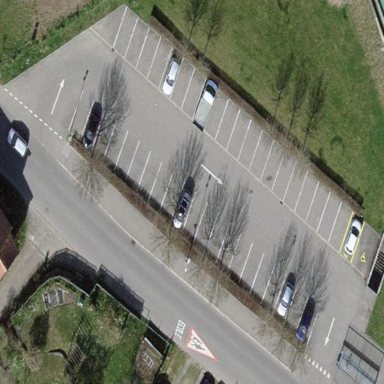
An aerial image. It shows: Parking area with surface.